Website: bh-photo
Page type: customer-info-address
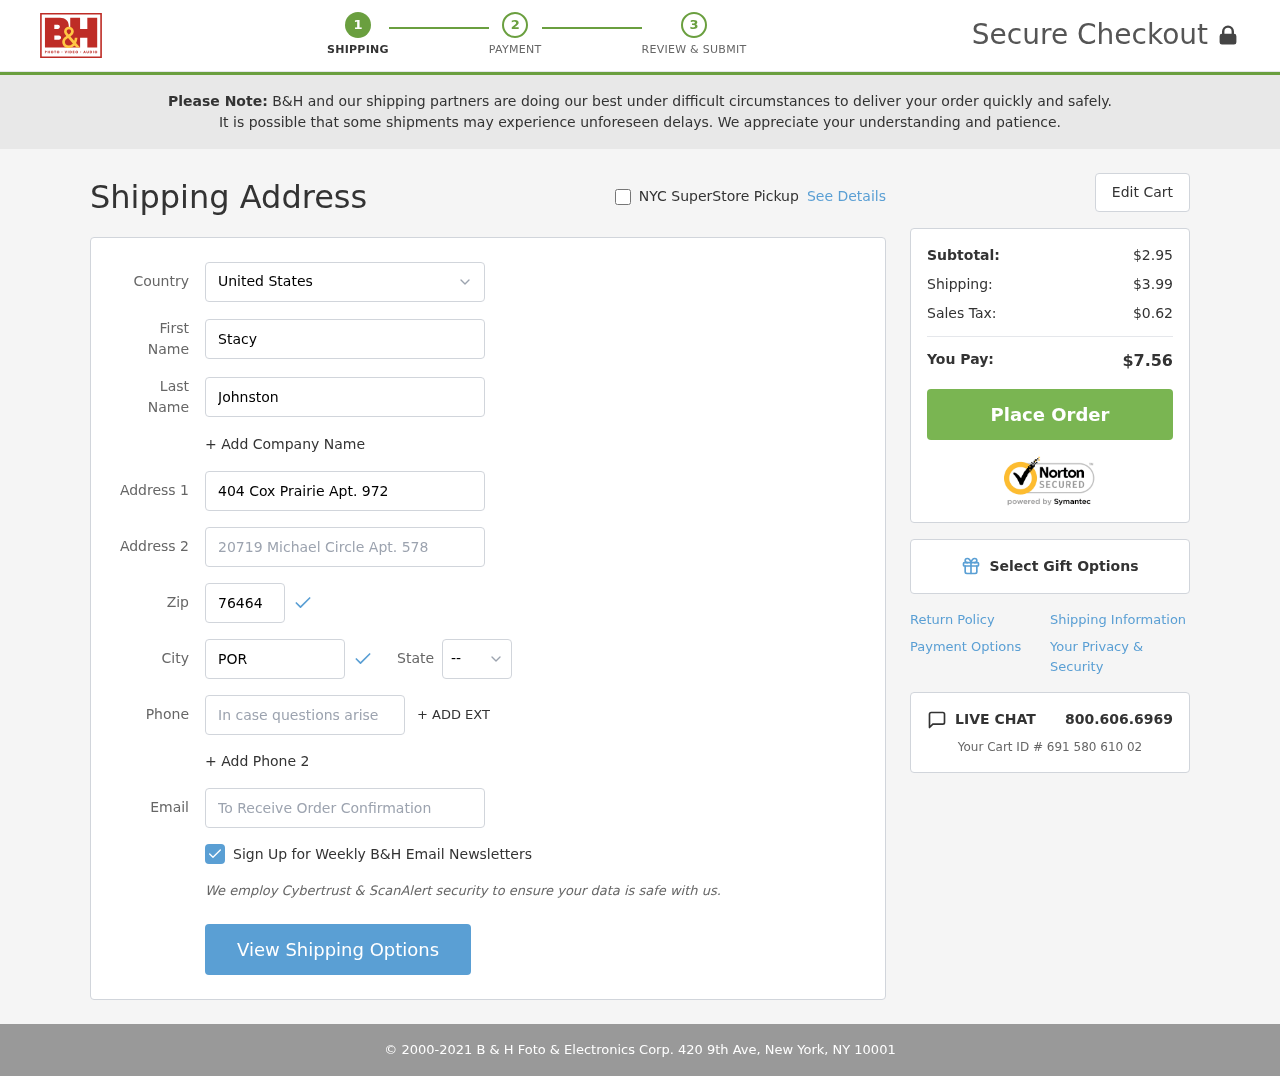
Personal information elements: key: PII_CITY
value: Port Eric
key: PII_COUNTRY
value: United States
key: PII_EMAIL
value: stacy_johnston@hotmail.com
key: PII_FIRSTNAME
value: Stacy
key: PII_LASTNAME
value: Johnston
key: PII_PHONE
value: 7535364743
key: PII_POSTCODE
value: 76464
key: PII_STATE_ABBR
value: NJ
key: PII_STREET
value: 404 Cox Prairie Apt. 972
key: PII_STREET2
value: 20719 Michael Circle Apt. 578
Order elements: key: ORDER_SUBTOTAL
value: $2.95
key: ORDER_SHIPPING_COST
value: $3.99
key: ORDER_TAX
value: $0.62
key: ORDER_TOTAL
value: $7.56
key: ORDER_ID
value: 691 580 610 02